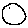
Label: moon